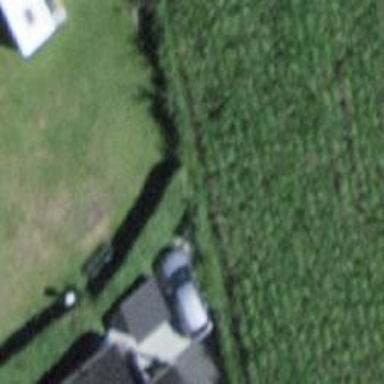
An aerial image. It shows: Fence.